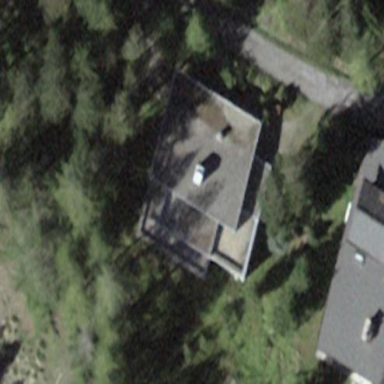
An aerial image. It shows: Flat-roofed building.